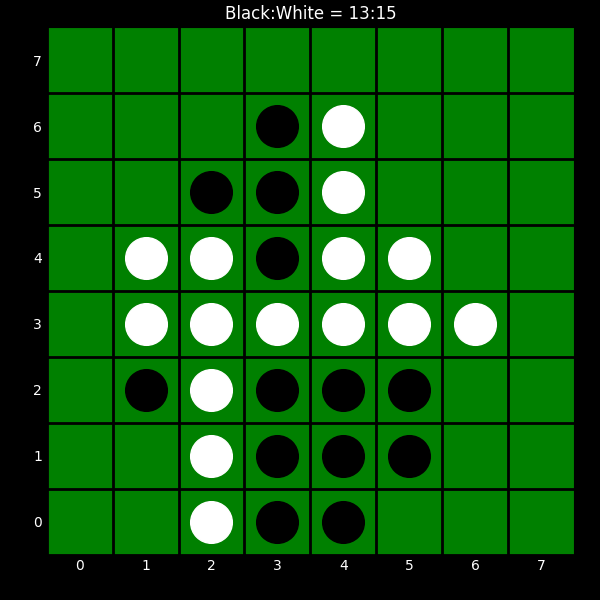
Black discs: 13
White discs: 15